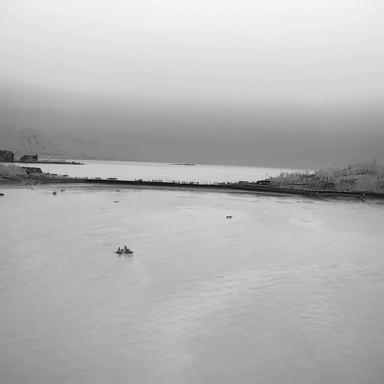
There are two canoes in the infrared image.